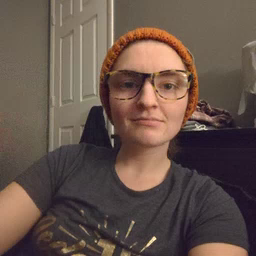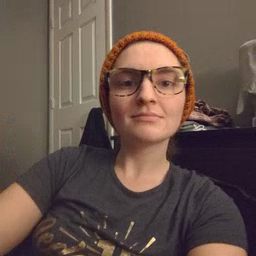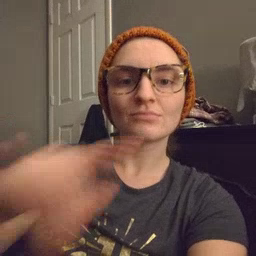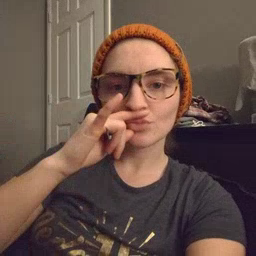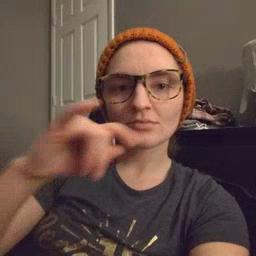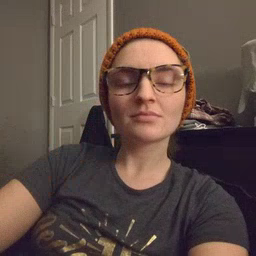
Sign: child